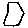
Label: hexagon